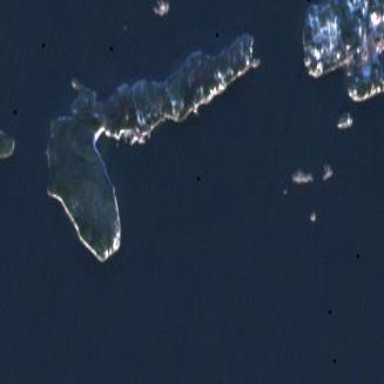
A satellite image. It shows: Island with natural coastline.